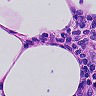
Metastatic tissue present: no